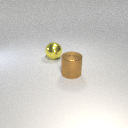
large brown metal cylinder to the right of large yellow metal sphere